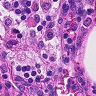
Metastatic tissue present: no